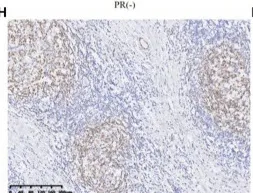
(C-G) Cervical metastatic intestinal-type differentiated adenocarcinoma (IHC 10x).
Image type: pathology (immunostaining)